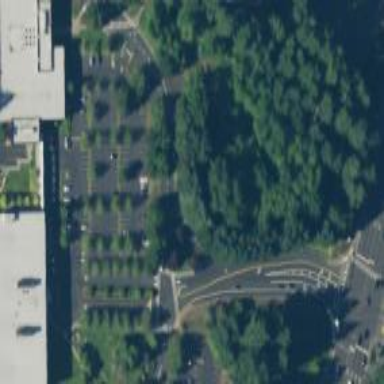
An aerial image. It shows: Parking area with unpaved surface.